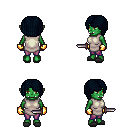
a pixel art fantasy rpg character, female body template, orc, green skin, white tunic, magenta pants, raven pageboy hairstyle, gold gloves, gray slippers, dagger, four views (front, back, left, right), 2x2 character sprite sheet, small pixel art, hard edges, no anti-aliasing